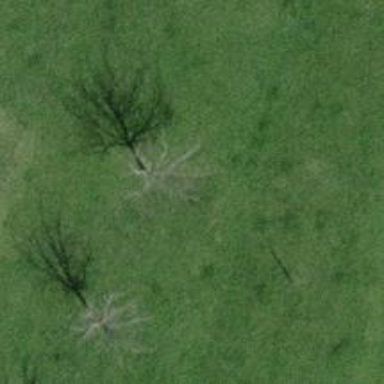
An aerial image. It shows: Row of trees in natural setting.